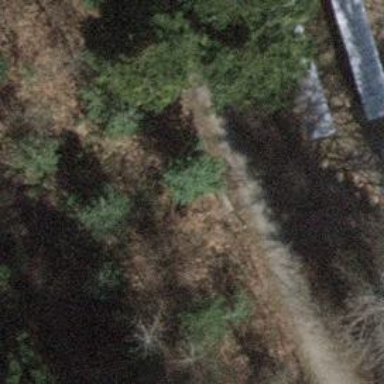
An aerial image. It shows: Brown bench.